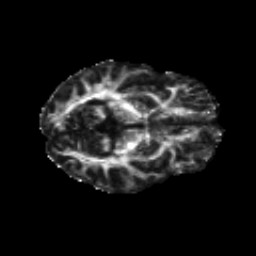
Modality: FA
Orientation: axial
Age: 29
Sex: male
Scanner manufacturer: siemens
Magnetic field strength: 3 T
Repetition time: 8.8 s
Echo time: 0.085 s